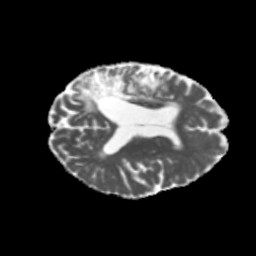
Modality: MD
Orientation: axial
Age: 69
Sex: female
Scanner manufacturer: siemens
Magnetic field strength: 3 T
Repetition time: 5.47 s
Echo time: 0.0854 s